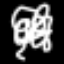
Label: squiggle